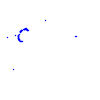
Particle: kaon